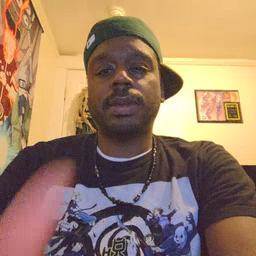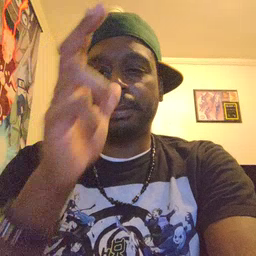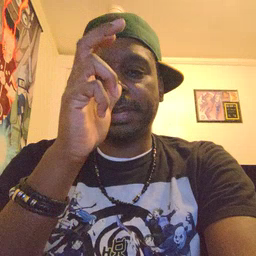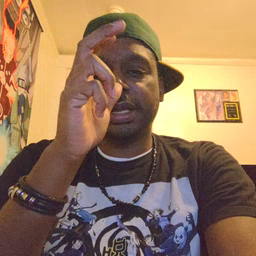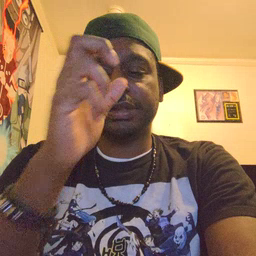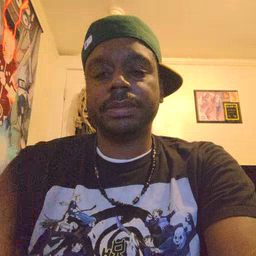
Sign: bug